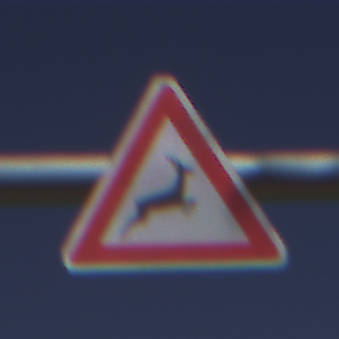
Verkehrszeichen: WildwechselLinks
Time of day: Midday
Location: Outdoor (Nature)
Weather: Clear
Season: NotSpecified
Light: Natural